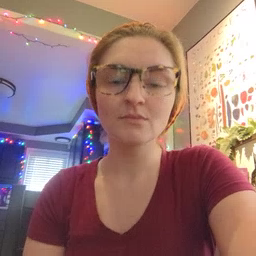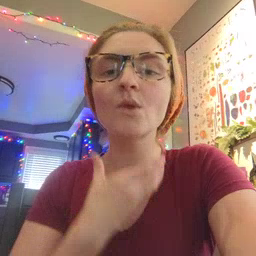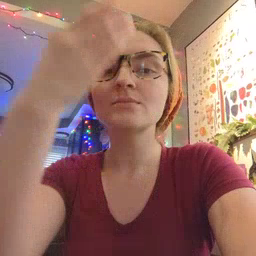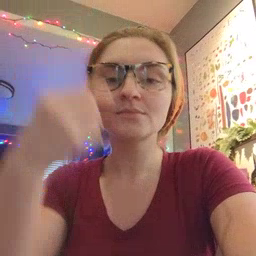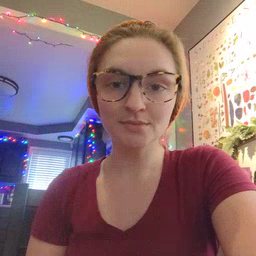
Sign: giraffe